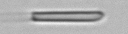
Label: fiber